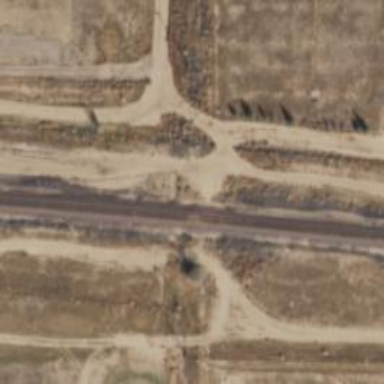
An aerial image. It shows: Level crossing along the railway.